Question: Photos in this layout can be swiped left and right, and swipe should be 'intelligent', like switching between photos and NOT like just horizontal scrolling of photos.
2 implementations that come to my mind:
1. HorizontalScrollView (but swiping is dumb)
2. ViewPager (but there is no way to see adjacent photos)
So, basicly I need a ViewPager for photos that can show adjacent photos.
Is there a robust solution for this?

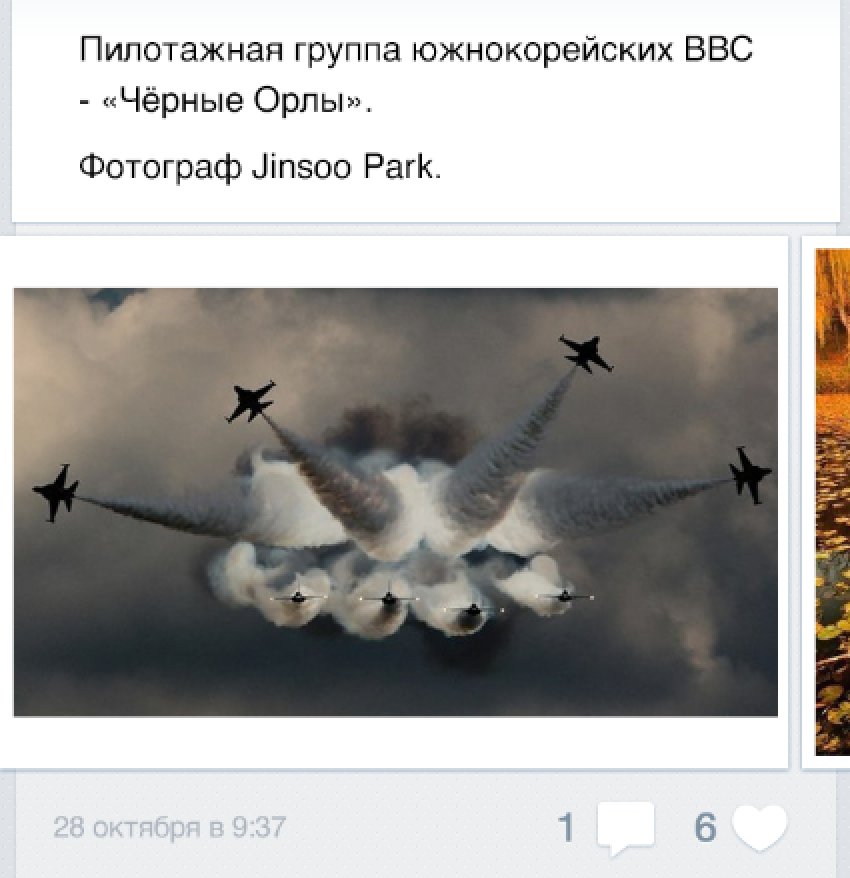
Answer: I have used <URL> to implement my layout.
It's better than HorizontalView, cause it re-uses views (like ListView).